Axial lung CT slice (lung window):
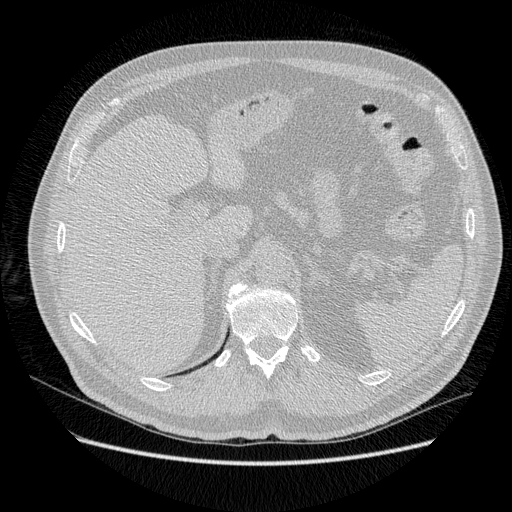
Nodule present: no